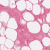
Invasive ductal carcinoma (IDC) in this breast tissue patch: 0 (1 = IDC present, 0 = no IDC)